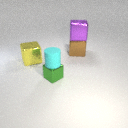
small cyan rubber cylinder above small green metal cube